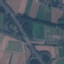
Land use / land cover: Highway